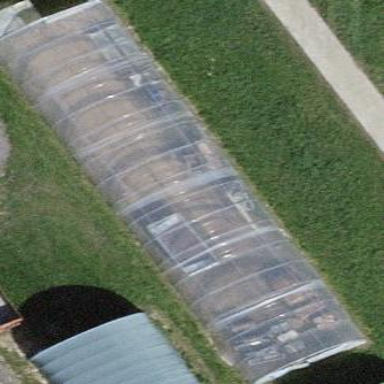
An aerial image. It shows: Greenhouse.